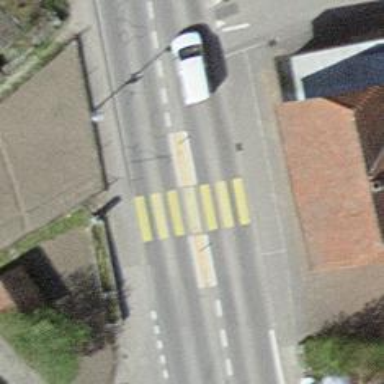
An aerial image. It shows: Zebra crossing with distinctive zebra markings on the road.